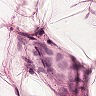
Metastatic tissue present: yes